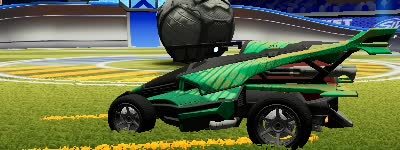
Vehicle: aftershock